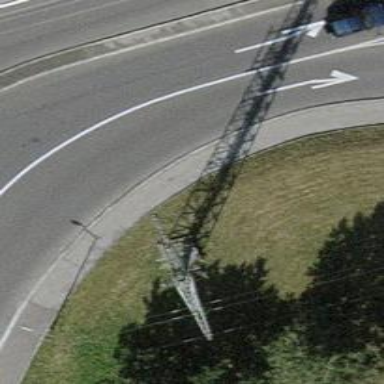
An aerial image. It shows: Power tower.